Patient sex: M
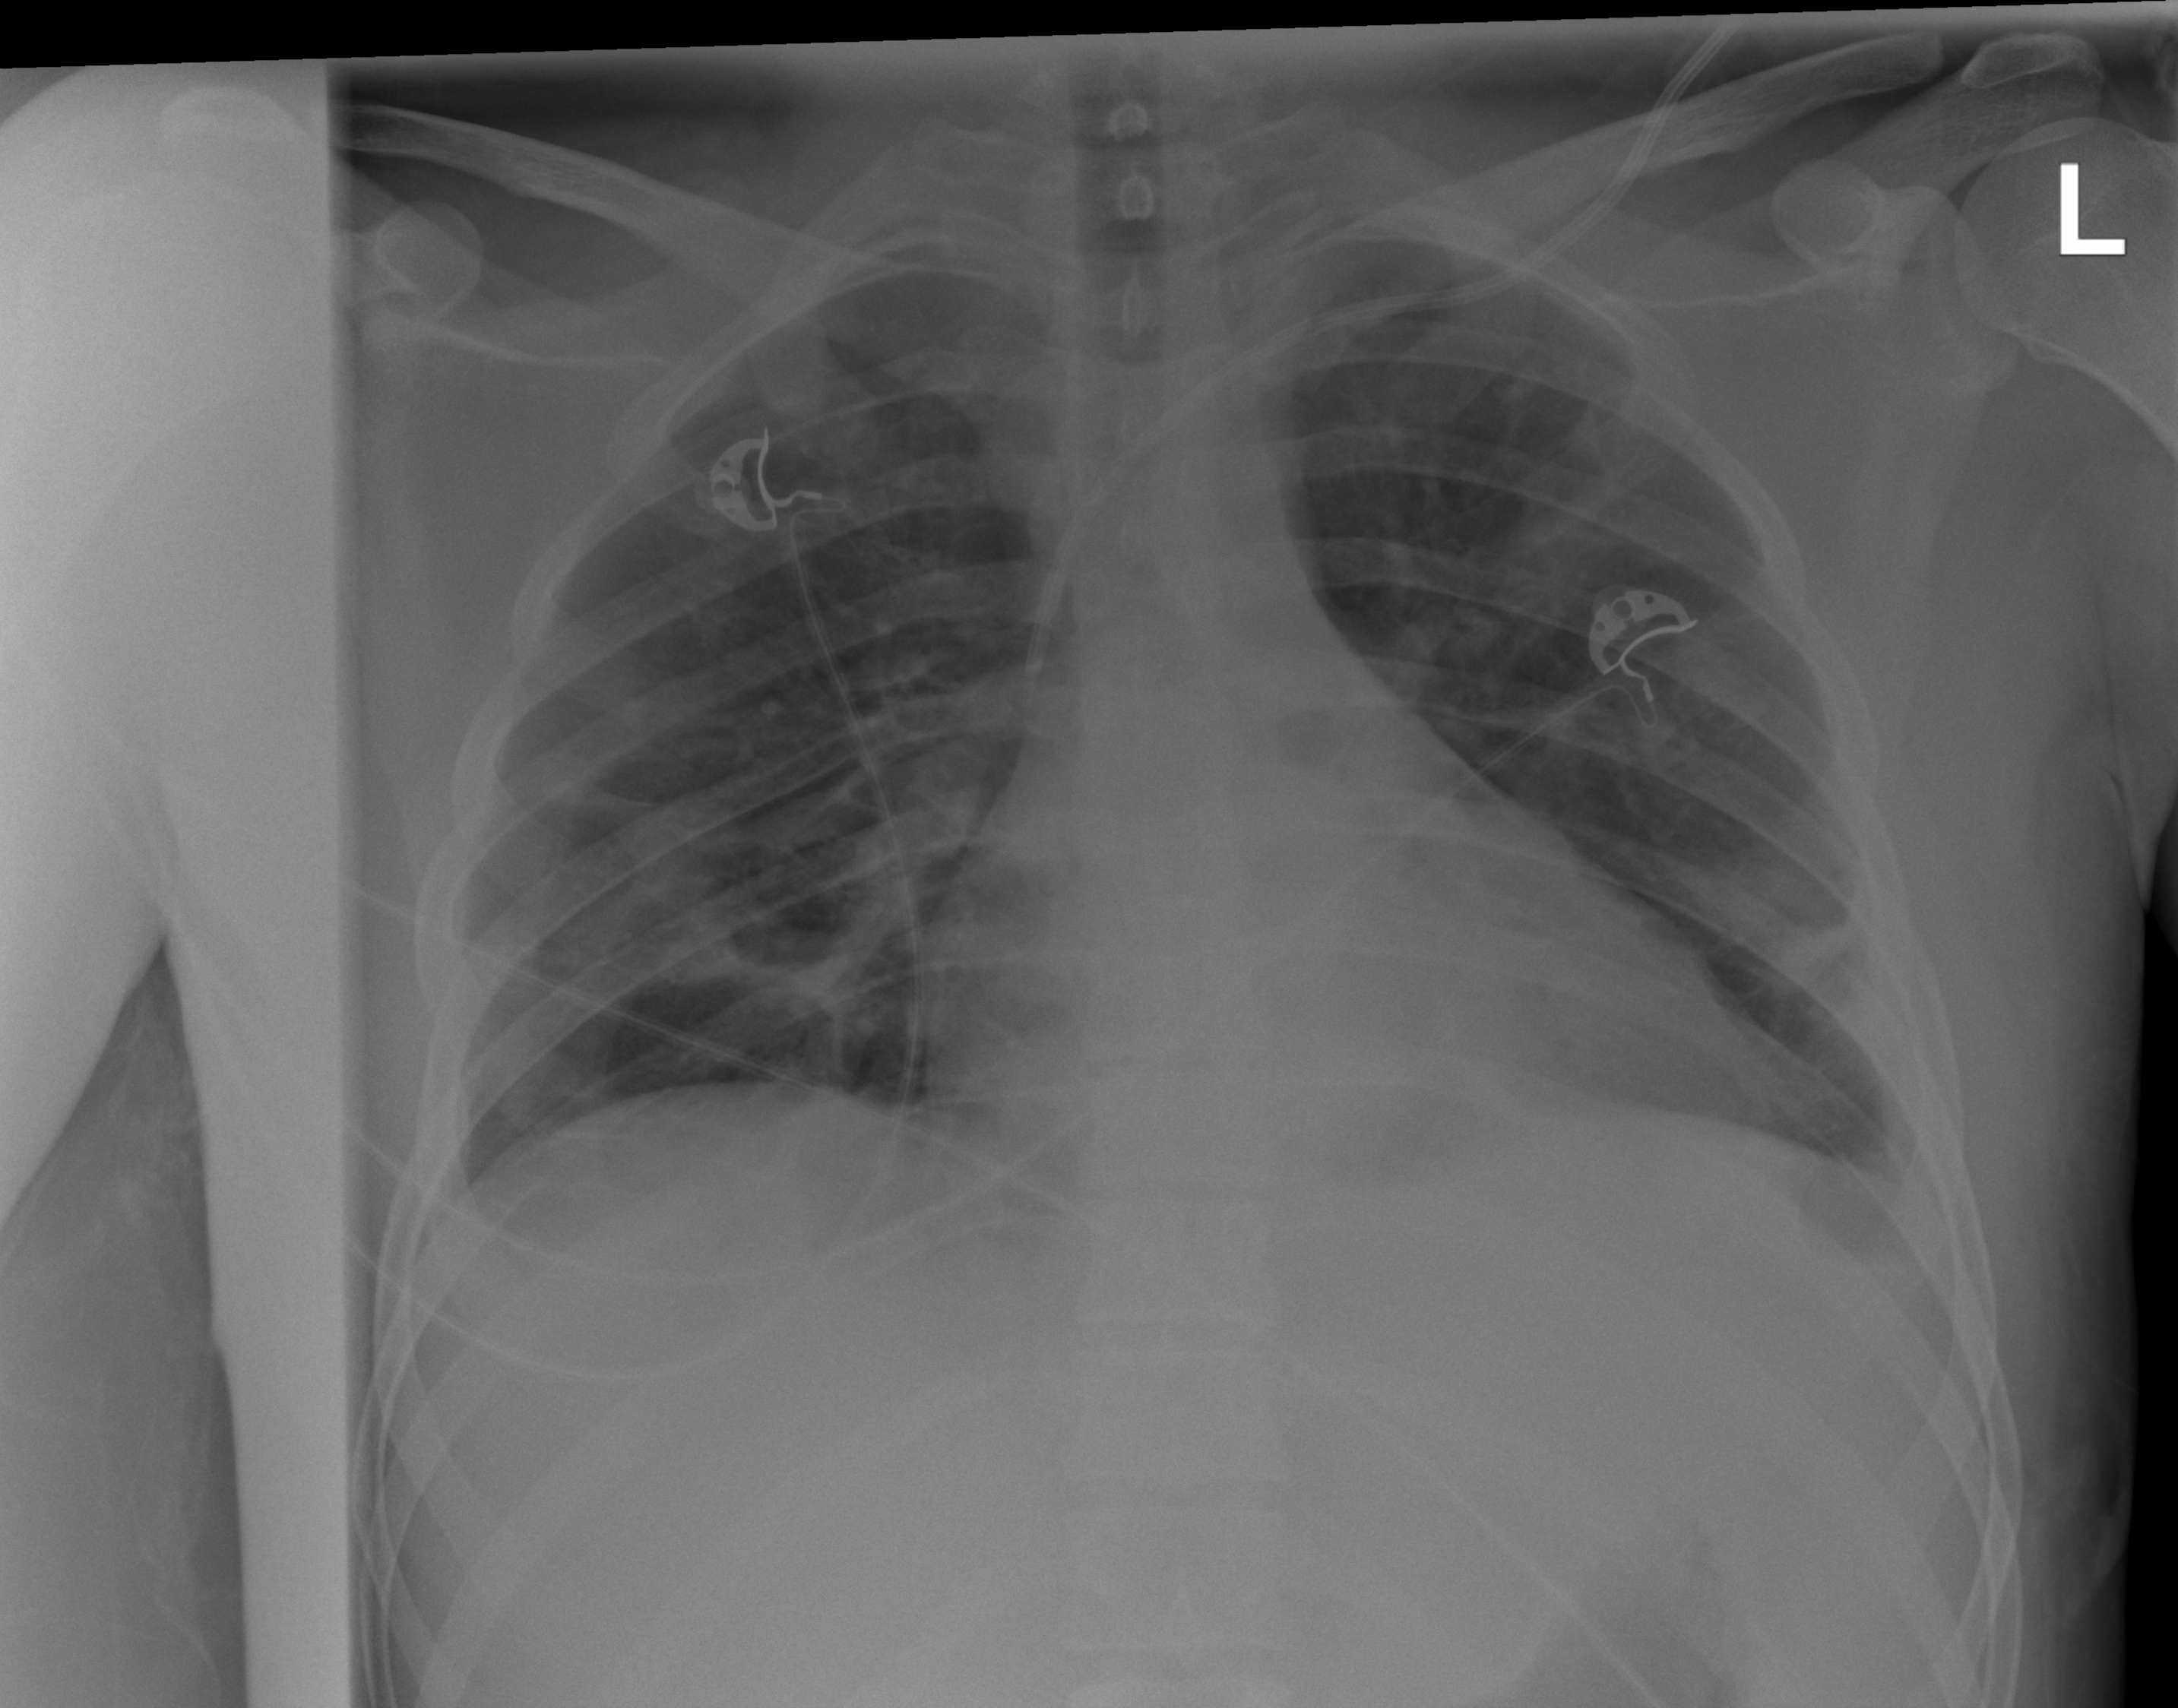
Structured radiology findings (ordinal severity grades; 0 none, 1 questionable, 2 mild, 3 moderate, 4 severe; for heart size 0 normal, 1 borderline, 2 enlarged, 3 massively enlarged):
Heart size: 1
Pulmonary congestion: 2
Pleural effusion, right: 2
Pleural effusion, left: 2
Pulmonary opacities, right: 2
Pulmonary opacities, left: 2
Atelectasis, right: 2
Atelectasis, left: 2